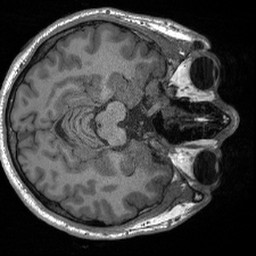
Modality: T1w
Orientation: axial
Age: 27
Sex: male